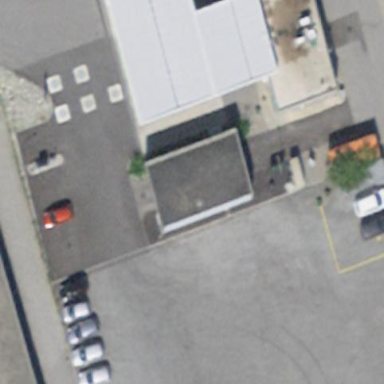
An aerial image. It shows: Building housing car wash facility.